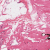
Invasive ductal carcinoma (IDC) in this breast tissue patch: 0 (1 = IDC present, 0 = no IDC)